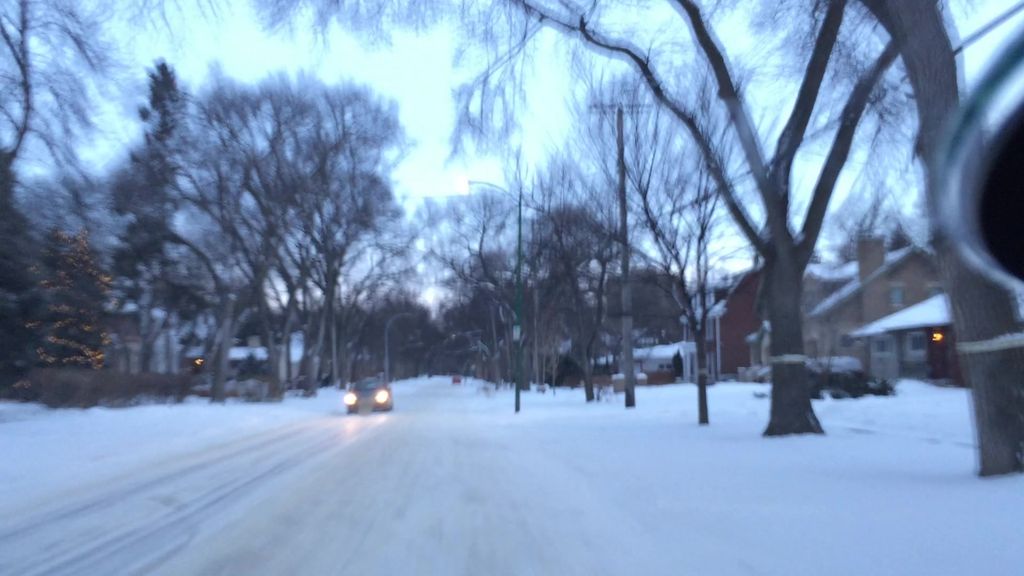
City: winnipeg